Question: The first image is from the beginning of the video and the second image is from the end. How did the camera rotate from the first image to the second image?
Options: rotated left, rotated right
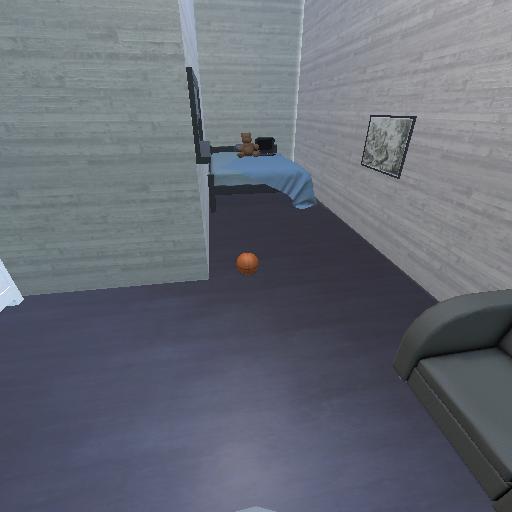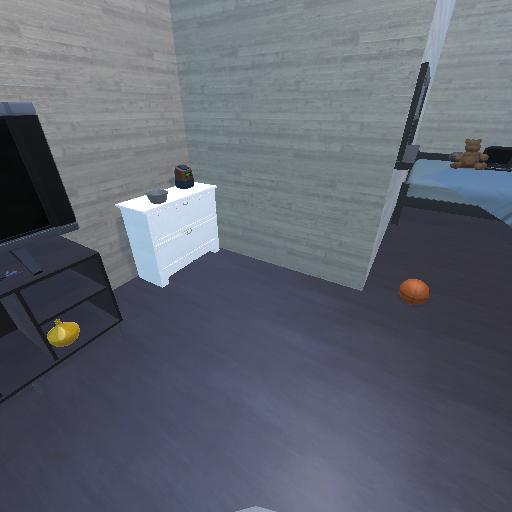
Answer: rotated left